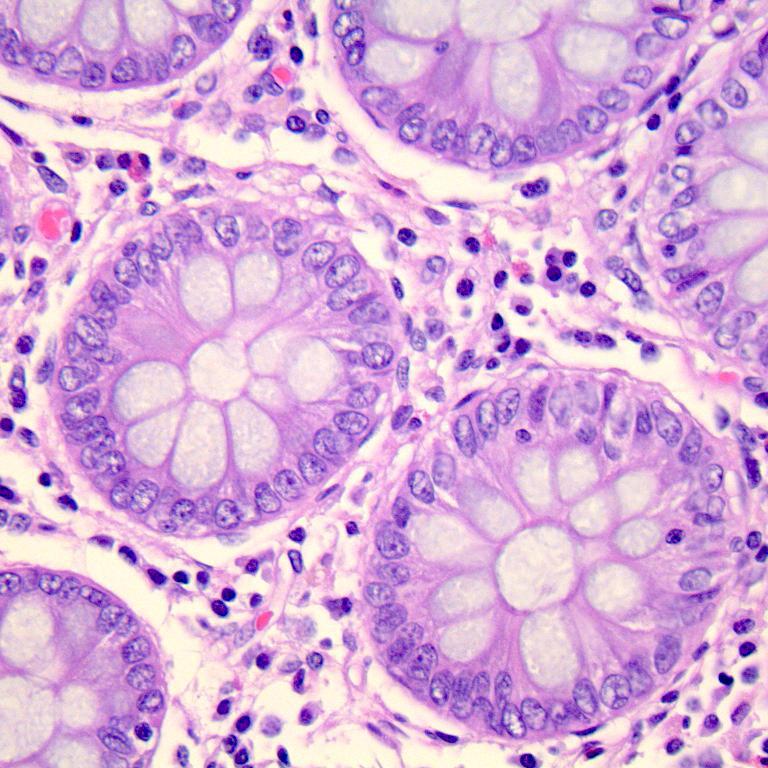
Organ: colon
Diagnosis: benign